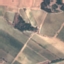
Land use / land cover class: PermanentCrop